Question: What is the reading of this measurement?
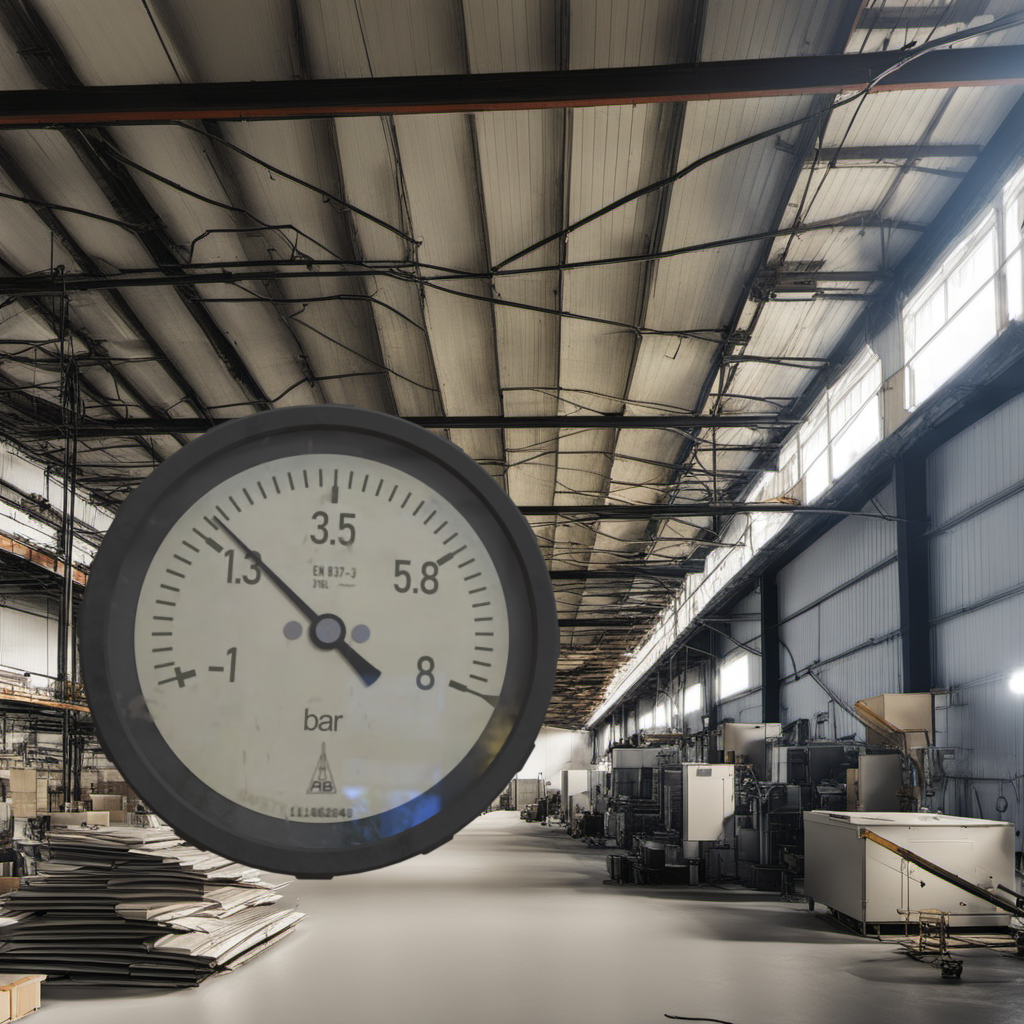
Answer: The result is 1.61
Question: What is the value range of the measurement in the image?
Answer: The range is from -1 to 8
Question: What is the minimum and maximum value of the measurement shown in the image?
Answer: The minimum value is -1 and the maximum value is 8